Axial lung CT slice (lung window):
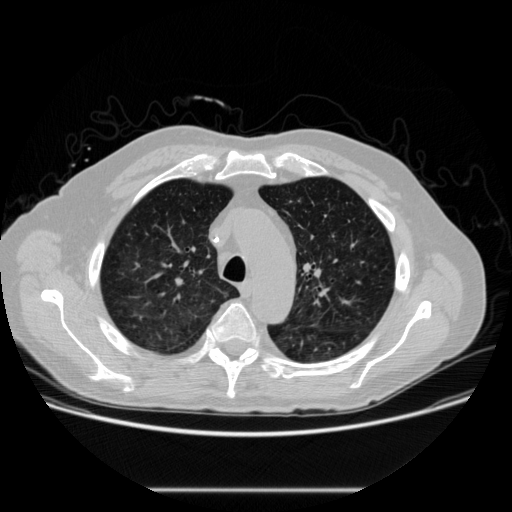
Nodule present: no